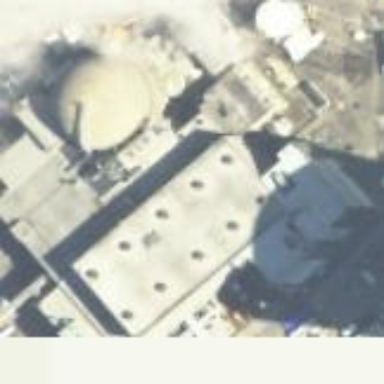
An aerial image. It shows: Industrial building housing nuclear power generator.